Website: bh-photo
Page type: payment
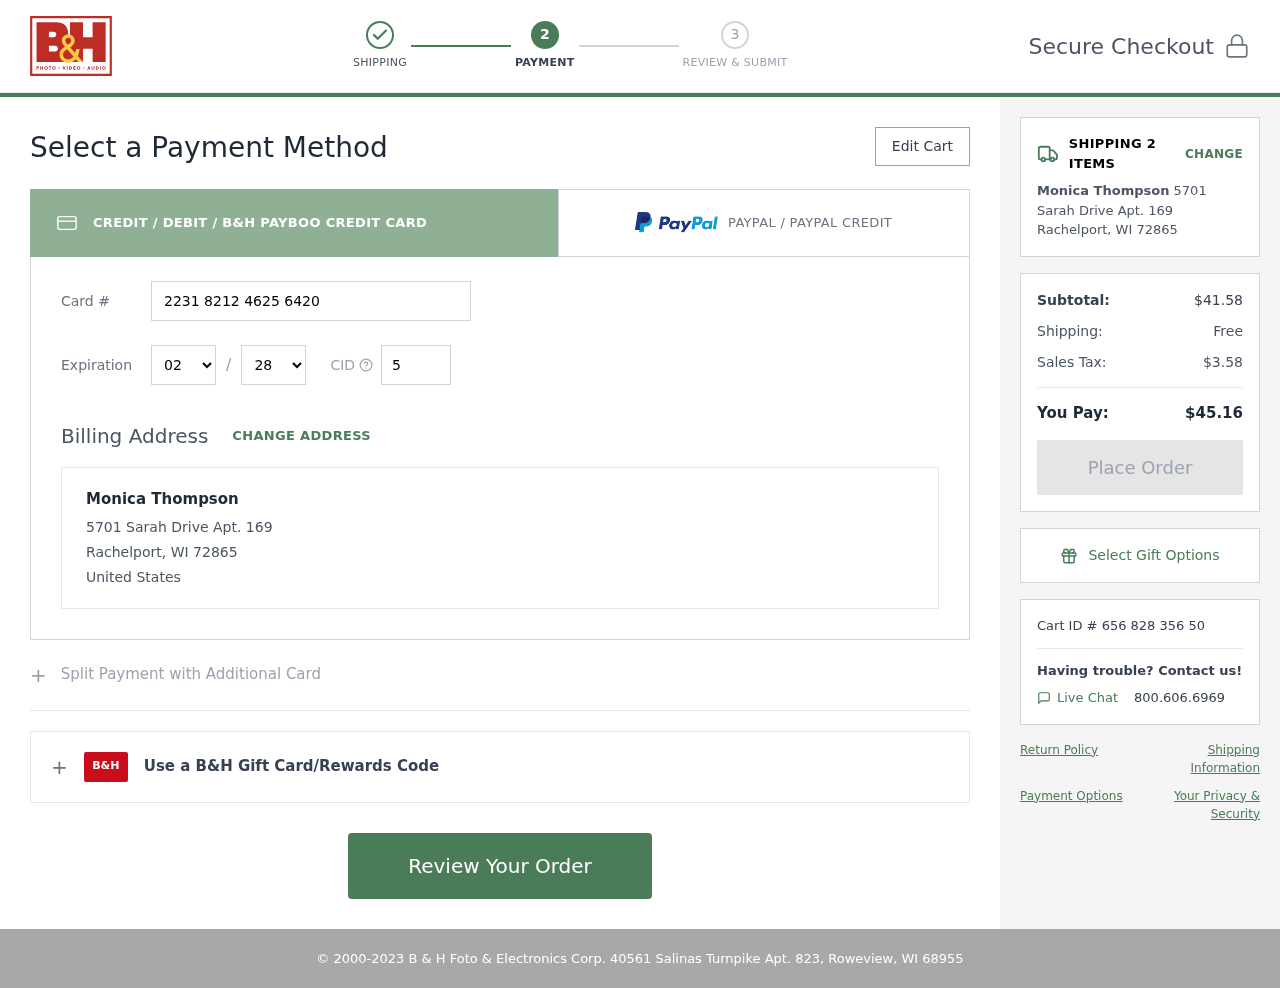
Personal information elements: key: PII_CARD_CVV
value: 549
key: PII_CARD_EXPIRY_MONTH
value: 02
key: PII_CARD_EXPIRY_YEAR
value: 28
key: PII_CARD_NUMBER
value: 2231 8212 4625 6420
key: PII_CITY_STATE_ZIP
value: Rachelport, WI 72865
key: PII_COUNTRY
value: United States
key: PII_FULLNAME
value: Monica Thompson
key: PII_STREET
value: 5701 Sarah Drive Apt. 169
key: PII_FULLNAME2
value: Monica Thompson
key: PII_CITY
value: Rachelport
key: PII_STATE_ABBR
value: WI
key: PII_POSTCODE
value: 72865
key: PII_POSTCODE_FULL
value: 72865
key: PII_CITY_STATE
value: Rachelport, WI
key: PII_POSTCODE_NUMERIC
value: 72865
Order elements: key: ORDER_NUM_ITEMS
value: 2
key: ORDER_SUBTOTAL
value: $41.58
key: ORDER_SHIPPING_COST
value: Free
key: ORDER_TAX
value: $3.58
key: ORDER_TOTAL
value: $45.16
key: ORDER_ID
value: Cart ID # 656 828 356 50